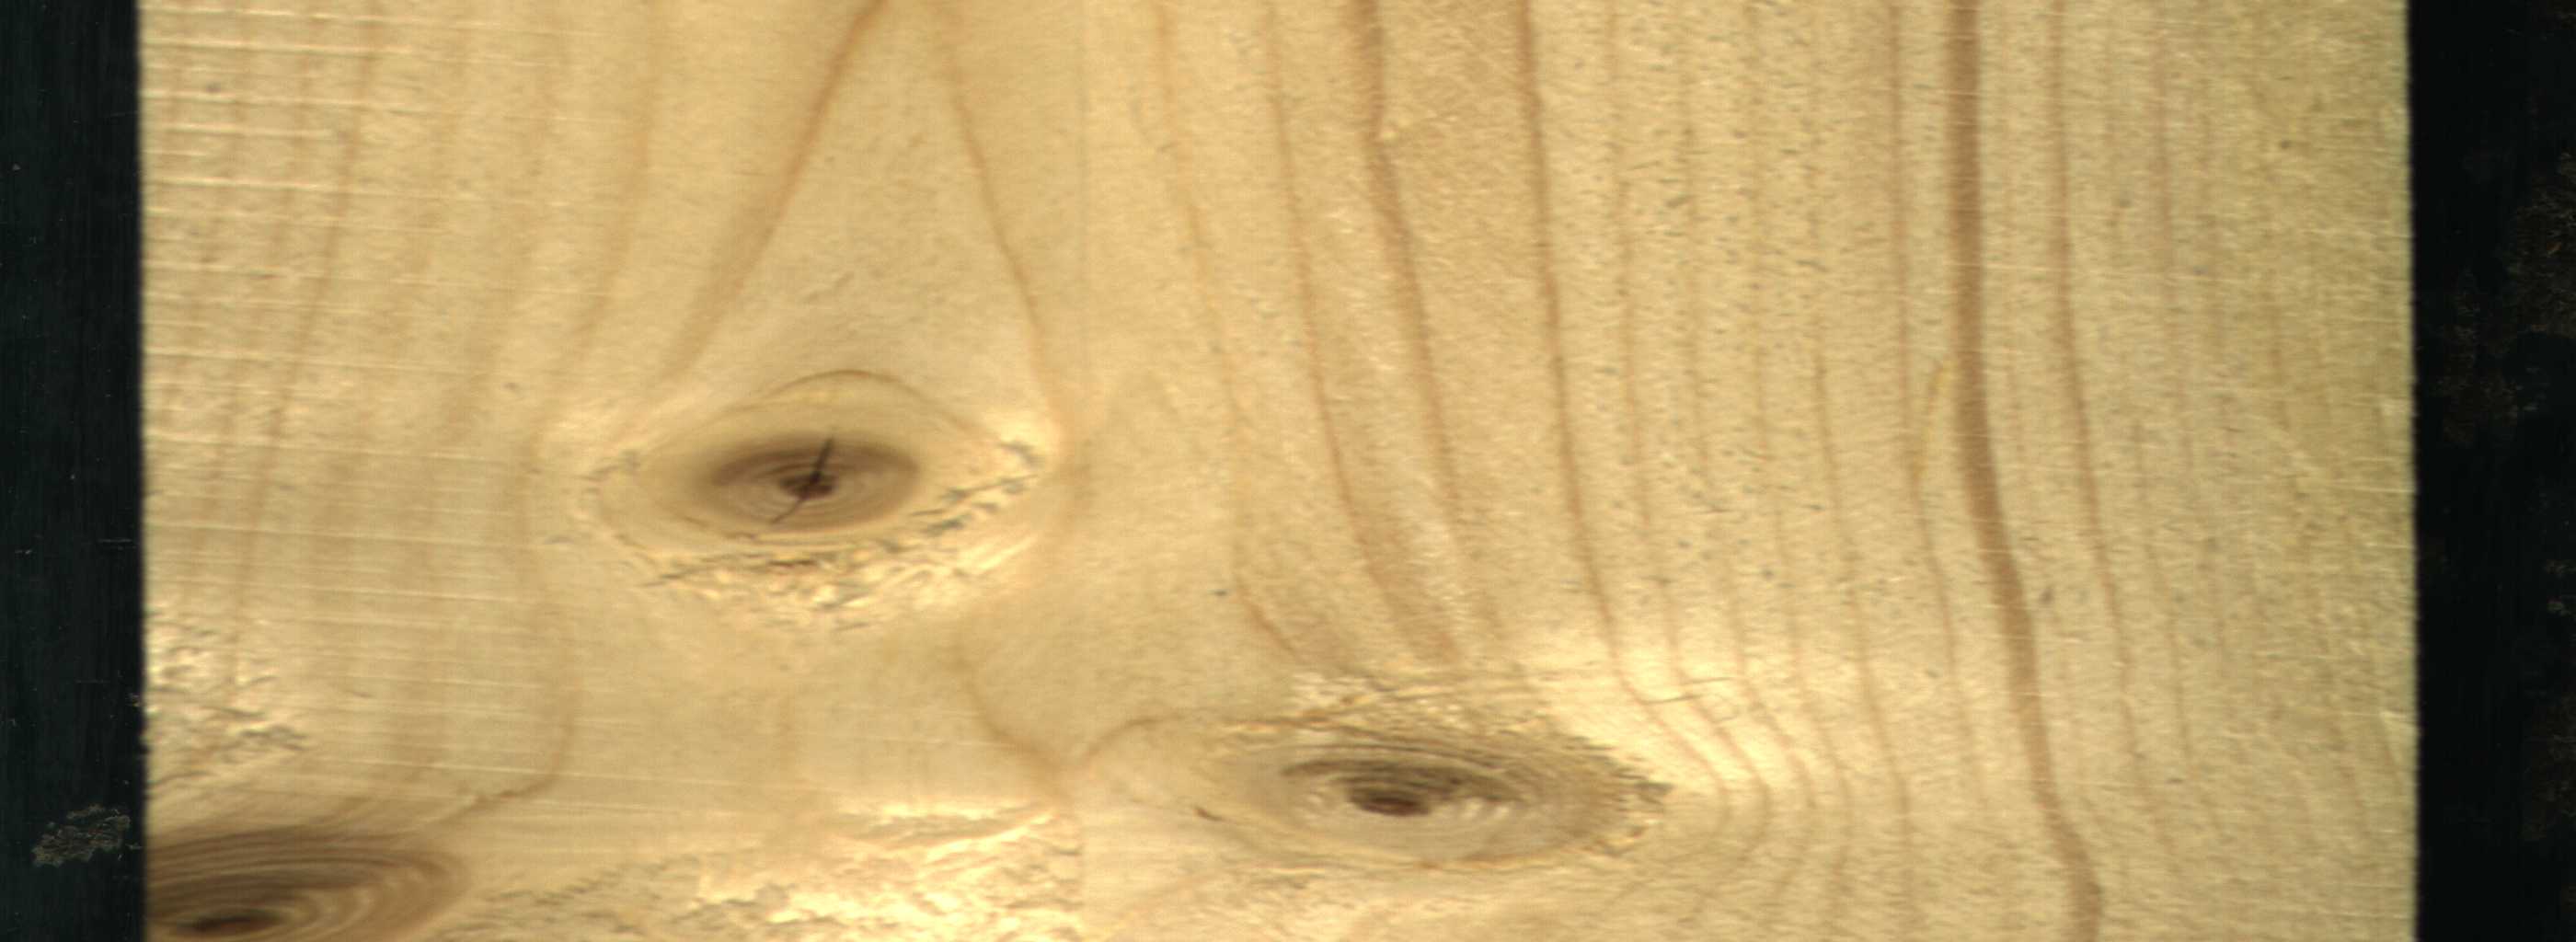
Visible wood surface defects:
knot_with_crack
Live_Knot
Live_Knot